Interaction volume radius: 5 \u00c5
Interaction volume height: 15 \u00c5
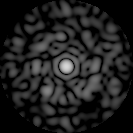
Disorder parameter: 0.8349